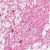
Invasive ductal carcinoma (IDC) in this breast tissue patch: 0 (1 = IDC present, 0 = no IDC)